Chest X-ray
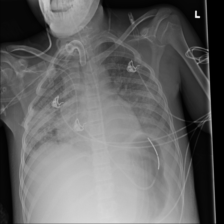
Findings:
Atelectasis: negative
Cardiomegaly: negative
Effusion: negative
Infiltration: negative
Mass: negative
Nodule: negative
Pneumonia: negative
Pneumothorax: negative
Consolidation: positive
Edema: negative
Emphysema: negative
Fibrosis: negative
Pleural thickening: negative
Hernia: negative